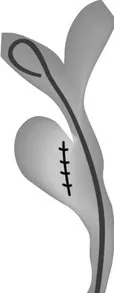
Schema of the intraoperative findings. This schema showed intraoperative findings of the case. Schema of the operative procedure (b, c).
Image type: radiology (x_ray)